Interaction volume radius: 5 \u00c5
Interaction volume height: 25 \u00c5
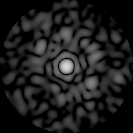
Disorder parameter: 0.8018